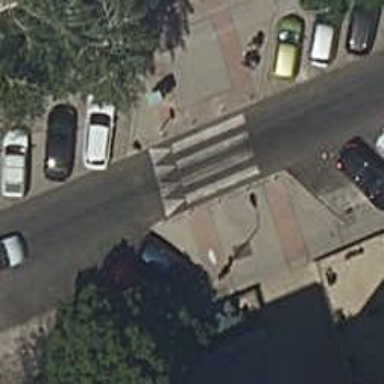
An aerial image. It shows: Uncontrolled zebra crossing on the road.